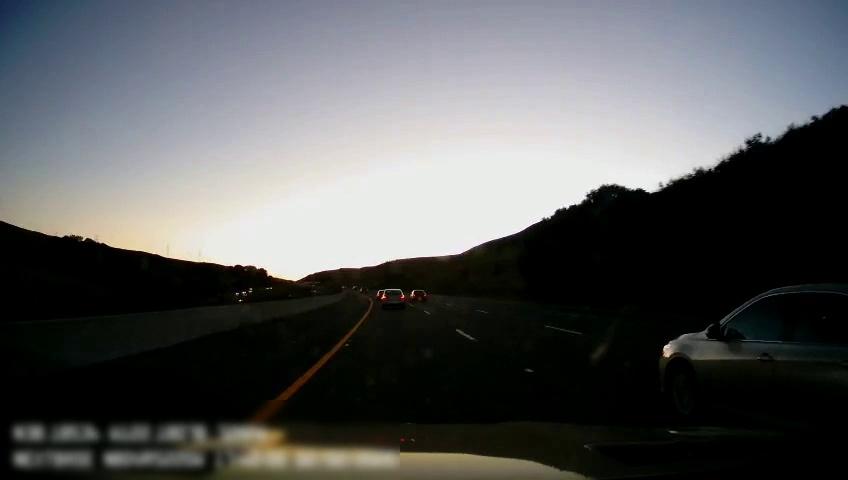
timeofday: Day
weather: Sunny
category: Drivable Space
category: Vehicles | Car
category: Vehicles | Car
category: Vehicles | Car
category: Vehicles | Car
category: Lanes | Alternate Lane
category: Lanes | Current Lane
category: Lanes | Current Lane
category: Lanes | Alternate Lane
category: Lanes | Alternate Lane